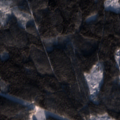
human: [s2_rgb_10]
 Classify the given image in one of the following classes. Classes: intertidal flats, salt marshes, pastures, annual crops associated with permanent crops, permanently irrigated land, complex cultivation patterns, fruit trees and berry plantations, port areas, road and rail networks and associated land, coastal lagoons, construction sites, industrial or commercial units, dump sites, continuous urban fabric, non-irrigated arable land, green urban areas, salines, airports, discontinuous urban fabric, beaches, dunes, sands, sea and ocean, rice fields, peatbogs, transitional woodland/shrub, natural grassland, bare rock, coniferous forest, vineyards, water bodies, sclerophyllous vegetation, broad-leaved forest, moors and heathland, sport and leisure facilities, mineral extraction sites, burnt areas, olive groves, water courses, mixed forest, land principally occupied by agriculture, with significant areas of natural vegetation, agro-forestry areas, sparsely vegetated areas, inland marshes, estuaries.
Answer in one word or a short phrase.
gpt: coniferous forest